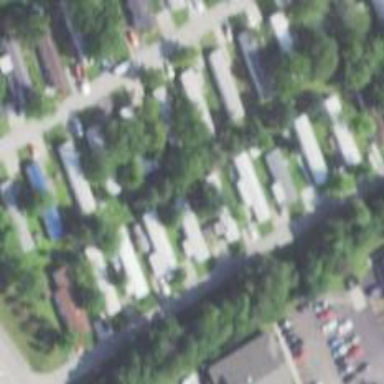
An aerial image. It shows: Neighborhood.